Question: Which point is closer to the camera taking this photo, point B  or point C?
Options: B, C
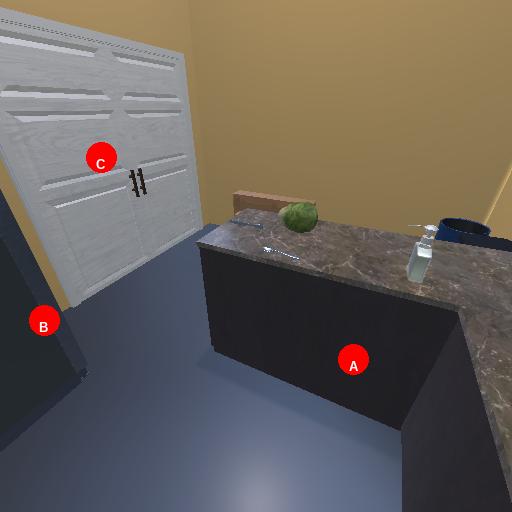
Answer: B